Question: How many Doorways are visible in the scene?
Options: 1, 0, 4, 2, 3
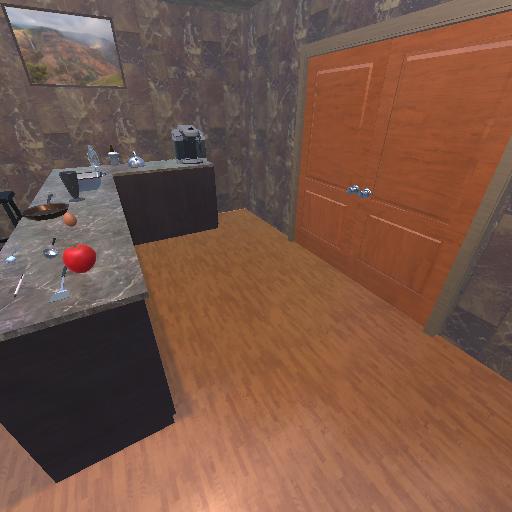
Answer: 1